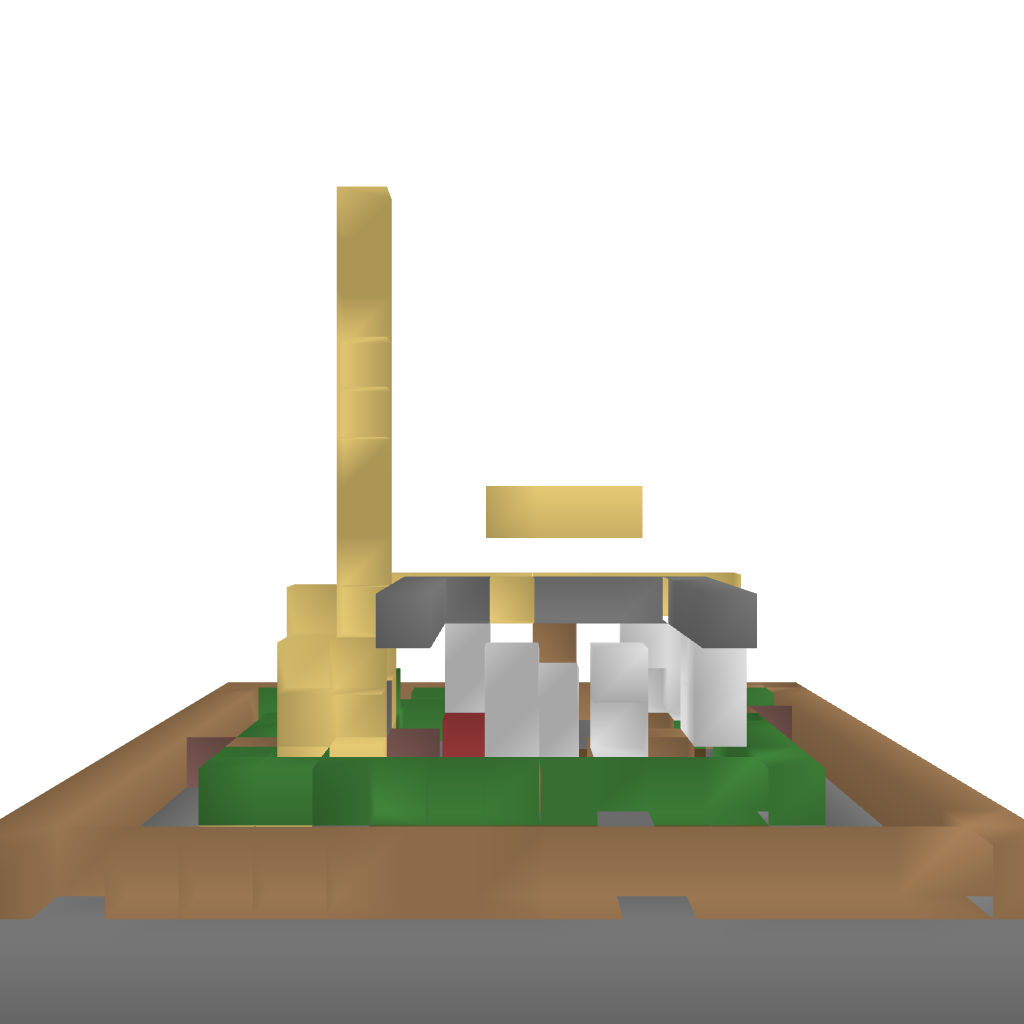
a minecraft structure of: Norton House 1 bad low quality